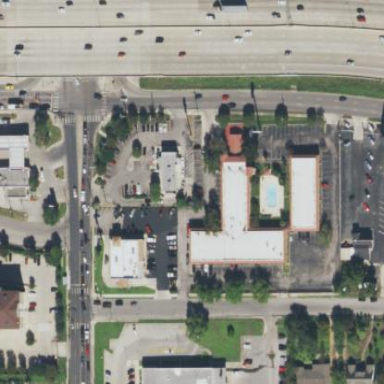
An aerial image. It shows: Hotel building.